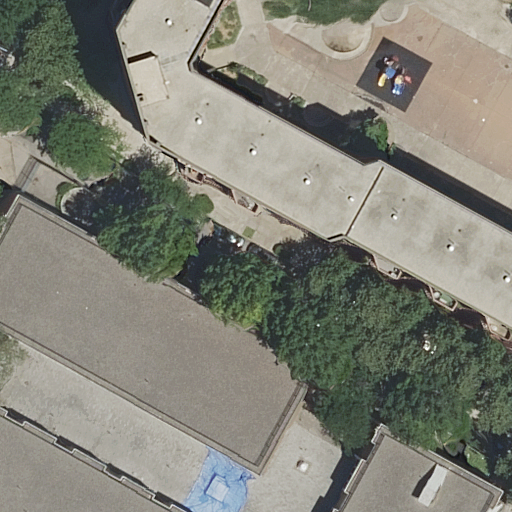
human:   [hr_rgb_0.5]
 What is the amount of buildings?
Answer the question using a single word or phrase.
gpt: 2

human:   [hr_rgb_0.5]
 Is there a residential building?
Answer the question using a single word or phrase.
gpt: yes

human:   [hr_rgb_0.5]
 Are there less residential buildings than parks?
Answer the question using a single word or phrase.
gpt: no

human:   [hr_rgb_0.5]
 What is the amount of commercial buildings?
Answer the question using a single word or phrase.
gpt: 0

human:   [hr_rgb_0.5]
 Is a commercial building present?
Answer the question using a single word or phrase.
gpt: no

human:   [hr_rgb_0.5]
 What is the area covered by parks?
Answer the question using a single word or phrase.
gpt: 0m2

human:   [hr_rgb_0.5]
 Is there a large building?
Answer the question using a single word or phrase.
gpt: yes

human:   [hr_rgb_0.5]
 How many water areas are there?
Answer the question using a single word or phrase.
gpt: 0

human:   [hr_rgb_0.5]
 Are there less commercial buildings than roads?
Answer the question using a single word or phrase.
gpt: yes

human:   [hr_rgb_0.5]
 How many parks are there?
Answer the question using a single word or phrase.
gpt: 1

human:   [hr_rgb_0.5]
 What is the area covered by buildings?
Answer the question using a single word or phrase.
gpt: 2109m2

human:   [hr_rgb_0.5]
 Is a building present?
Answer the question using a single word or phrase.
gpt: yes

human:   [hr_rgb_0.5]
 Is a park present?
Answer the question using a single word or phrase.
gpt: yes

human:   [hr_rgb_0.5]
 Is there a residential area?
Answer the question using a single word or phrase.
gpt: yes

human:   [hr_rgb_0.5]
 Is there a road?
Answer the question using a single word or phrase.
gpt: yes

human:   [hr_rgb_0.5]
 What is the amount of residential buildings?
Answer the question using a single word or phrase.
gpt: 1

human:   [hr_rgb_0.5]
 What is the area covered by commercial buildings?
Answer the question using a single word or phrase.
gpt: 0m2

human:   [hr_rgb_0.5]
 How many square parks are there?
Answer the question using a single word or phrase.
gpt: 0

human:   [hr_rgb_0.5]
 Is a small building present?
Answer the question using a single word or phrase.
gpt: no

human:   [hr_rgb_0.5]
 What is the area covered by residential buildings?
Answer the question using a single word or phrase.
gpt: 2003m2

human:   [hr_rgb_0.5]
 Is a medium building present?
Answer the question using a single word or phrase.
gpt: yes

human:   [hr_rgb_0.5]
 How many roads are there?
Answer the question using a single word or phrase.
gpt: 2

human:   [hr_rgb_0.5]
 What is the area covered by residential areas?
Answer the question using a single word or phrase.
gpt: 6316m2

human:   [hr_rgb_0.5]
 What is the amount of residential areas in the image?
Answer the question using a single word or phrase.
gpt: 1

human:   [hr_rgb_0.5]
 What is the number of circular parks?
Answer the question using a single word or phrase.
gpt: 0

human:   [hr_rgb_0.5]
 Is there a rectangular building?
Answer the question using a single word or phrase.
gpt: no

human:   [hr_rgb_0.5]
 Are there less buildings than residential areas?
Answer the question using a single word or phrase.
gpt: no

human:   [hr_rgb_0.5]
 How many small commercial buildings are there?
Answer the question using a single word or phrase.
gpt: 0

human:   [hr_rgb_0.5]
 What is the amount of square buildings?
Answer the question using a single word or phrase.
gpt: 0

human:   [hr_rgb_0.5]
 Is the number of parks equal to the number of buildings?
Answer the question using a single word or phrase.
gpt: no

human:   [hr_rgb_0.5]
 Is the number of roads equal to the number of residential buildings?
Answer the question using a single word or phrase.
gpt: no

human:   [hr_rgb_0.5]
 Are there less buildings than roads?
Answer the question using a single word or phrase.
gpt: no

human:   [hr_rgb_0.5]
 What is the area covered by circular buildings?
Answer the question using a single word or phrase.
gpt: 0m2

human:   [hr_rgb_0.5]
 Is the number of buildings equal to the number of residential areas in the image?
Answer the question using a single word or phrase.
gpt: no

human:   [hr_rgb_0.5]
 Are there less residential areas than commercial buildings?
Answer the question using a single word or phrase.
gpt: no

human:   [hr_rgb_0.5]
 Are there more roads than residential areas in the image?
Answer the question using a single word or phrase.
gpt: yes

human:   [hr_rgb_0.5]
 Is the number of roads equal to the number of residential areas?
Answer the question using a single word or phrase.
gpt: no

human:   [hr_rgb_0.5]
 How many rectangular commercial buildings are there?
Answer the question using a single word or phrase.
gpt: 0

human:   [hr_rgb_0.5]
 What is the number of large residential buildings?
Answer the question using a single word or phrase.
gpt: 1

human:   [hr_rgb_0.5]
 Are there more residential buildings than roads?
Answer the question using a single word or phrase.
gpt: no

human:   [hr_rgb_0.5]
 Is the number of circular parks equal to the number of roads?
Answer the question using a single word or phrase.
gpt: no

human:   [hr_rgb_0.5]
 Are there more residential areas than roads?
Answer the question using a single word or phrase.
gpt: no

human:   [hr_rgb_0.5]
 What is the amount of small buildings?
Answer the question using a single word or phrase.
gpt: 0

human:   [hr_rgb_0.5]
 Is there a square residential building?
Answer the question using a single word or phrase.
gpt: no

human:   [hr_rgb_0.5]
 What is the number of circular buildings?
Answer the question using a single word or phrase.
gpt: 0

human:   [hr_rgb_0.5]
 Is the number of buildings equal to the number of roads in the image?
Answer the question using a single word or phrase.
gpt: yes

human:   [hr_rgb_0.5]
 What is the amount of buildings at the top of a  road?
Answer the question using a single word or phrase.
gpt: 1

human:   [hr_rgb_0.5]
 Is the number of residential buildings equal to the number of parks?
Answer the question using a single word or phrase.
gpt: yes

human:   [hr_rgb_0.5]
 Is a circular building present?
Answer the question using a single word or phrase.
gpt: no

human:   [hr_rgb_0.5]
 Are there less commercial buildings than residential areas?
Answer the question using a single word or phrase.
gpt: yes

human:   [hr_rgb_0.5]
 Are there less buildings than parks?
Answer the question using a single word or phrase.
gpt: no

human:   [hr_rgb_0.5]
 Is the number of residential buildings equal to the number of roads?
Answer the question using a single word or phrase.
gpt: no

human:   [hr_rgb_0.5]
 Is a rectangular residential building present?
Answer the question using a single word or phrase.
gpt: no

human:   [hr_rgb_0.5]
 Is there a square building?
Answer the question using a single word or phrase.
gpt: no

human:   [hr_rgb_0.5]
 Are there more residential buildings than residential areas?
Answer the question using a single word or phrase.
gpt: no

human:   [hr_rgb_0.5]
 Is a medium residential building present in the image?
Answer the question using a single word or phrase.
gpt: no

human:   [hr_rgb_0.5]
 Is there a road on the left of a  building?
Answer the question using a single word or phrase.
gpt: yes

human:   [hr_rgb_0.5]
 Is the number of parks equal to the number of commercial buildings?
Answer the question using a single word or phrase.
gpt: no

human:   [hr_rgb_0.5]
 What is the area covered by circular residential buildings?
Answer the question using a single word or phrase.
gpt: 0m2

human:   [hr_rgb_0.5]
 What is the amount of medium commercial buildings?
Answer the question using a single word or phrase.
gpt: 0

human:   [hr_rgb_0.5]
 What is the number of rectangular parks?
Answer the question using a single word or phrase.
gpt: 1

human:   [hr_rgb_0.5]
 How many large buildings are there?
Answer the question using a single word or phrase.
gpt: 1

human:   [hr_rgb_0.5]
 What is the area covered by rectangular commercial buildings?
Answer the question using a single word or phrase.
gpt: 0m2

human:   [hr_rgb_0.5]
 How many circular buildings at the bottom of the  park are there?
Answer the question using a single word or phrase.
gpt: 0